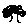
Label: tree